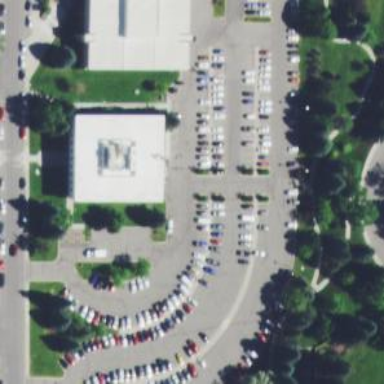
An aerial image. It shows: Parking space is available.